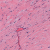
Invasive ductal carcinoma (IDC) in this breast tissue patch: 1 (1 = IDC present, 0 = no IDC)